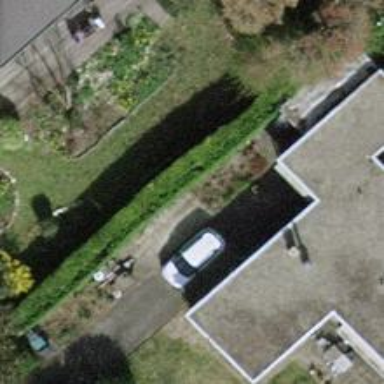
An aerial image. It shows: View of roof of building.